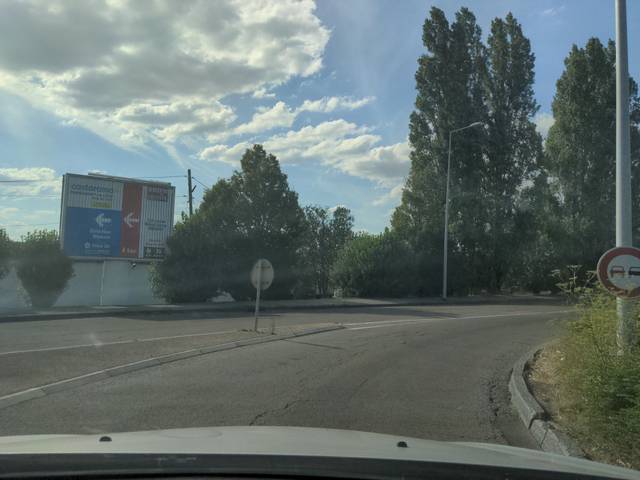
Region: France
Coordinates: 47.339, 5.063